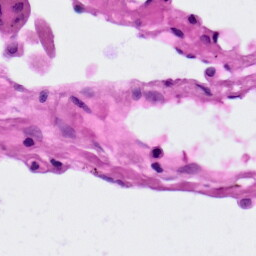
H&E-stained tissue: Lung